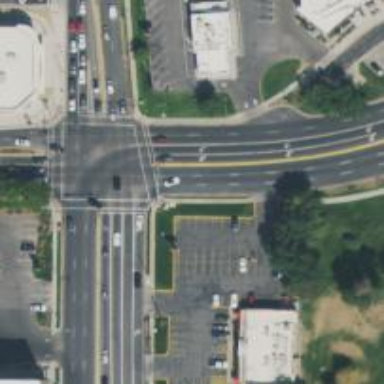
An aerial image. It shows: Footway with asphalt surface and marked with lines at the crossing.